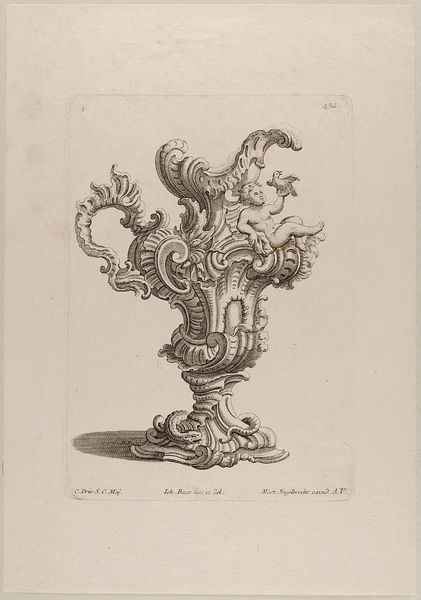
Titel: Eine Kanne aus Muschelwerk
Künstler: Martin Engelbrecht
Standort: Hamburg
Institution: Museum für Kunst und Gewerbe Hamburg
Schlagwörter: fuß, nackt, vogel, geschwungen, zeichnung, tiere, ornament, kind, rokoko, engel, kanne, vase, schrift, grafik, graphik, ornamente, fotografie, photographie, druck, druckgraphik, druckgrafik, schwarz weiß, radierung, entwurf, kunstgewerbe, schlangen, putten, kunsthandwerk, objekt, mythologische figur, amoretten, rocaille, tierornament, style, reproduktionen, industriedesign, druckerzeugnisse, muschelwerk, vögel, ornamentstich, vorlageblätter